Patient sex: F
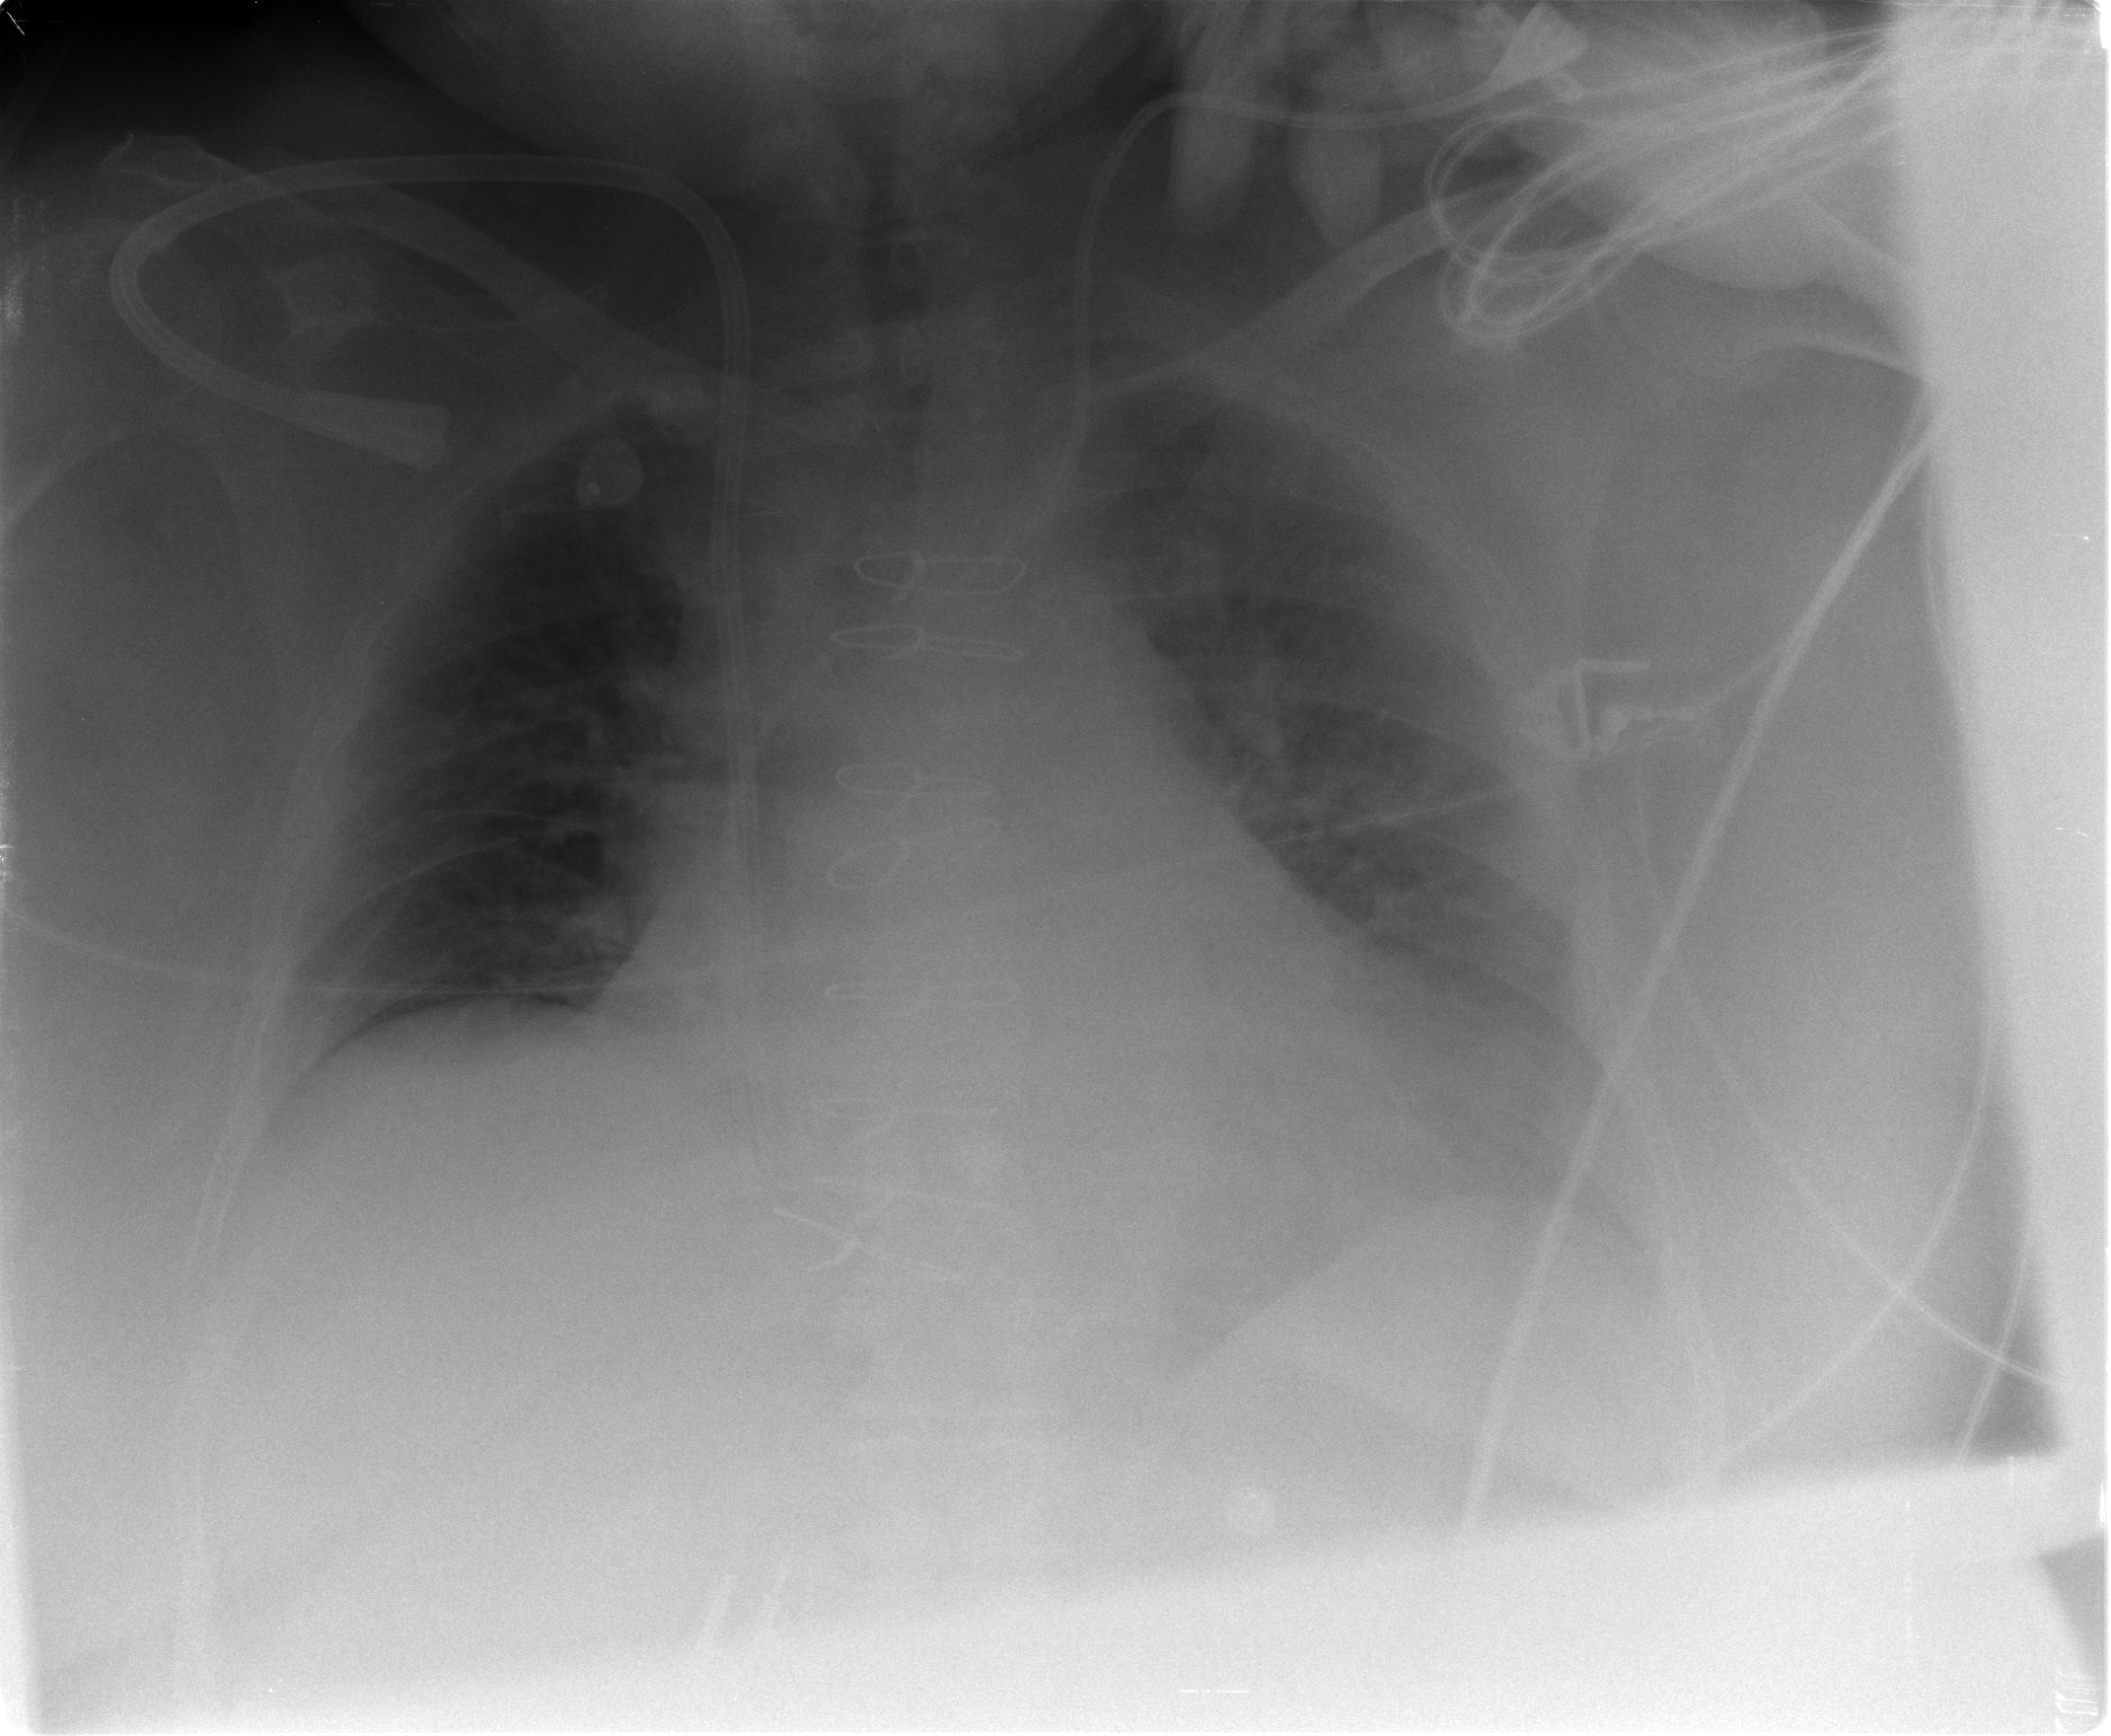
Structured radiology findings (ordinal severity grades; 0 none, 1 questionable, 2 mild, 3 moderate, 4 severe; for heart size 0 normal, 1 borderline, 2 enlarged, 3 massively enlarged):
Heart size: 2
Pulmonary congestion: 2
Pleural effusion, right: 0
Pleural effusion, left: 2
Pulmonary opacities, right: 0
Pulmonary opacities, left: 0
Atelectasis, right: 0
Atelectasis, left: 2